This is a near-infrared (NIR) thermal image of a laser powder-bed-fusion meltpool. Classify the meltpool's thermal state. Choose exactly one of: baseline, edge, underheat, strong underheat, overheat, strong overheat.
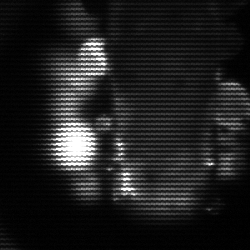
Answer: strong underheat